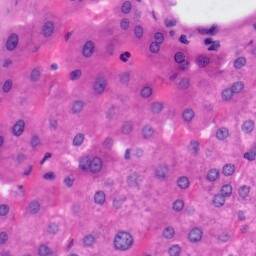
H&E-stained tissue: Liver